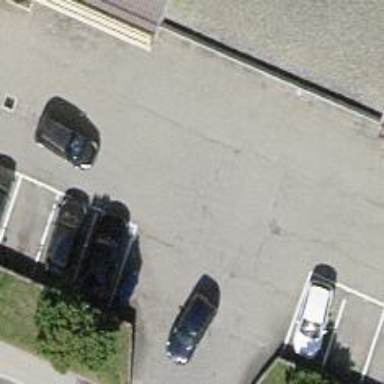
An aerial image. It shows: Road serving as parking aisle.